Interaction volume radius: 5 \u00c5
Interaction volume height: 10 \u00c5
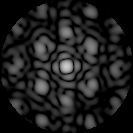
Disorder parameter: 0.4411